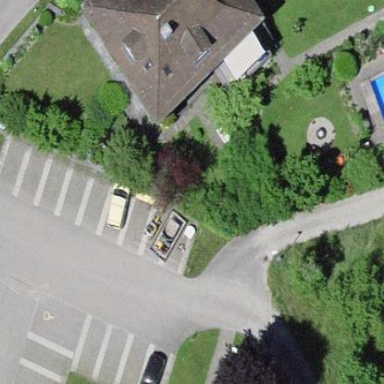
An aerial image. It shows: Street-side parking area.